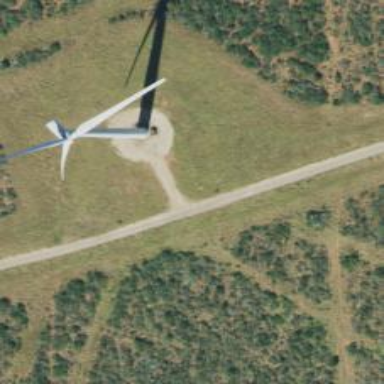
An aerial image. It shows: Wind generator powered by horizontal axis wind turbine.